Interaction volume radius: 10 \u00c5
Interaction volume height: 40 \u00c5
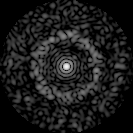
Disorder parameter: 0.8179